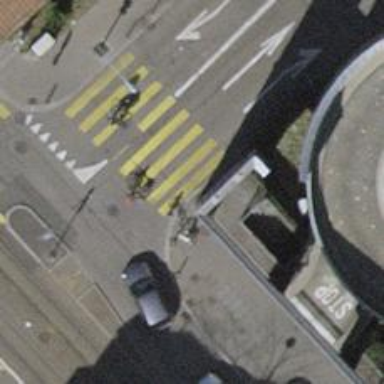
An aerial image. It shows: Kerb barrier.